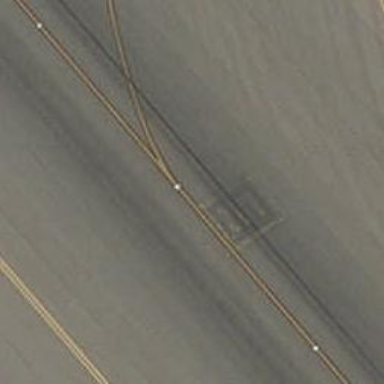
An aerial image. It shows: View of taxiway at the airport.